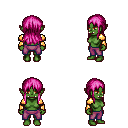
a pixel art fantasy rpg character, female body template, orc, green skin, gold arm armor, magenta pants, pink unkempt hairstyle, four views (front, back, left, right), 2x2 character sprite sheet, small pixel art, hard edges, no anti-aliasing